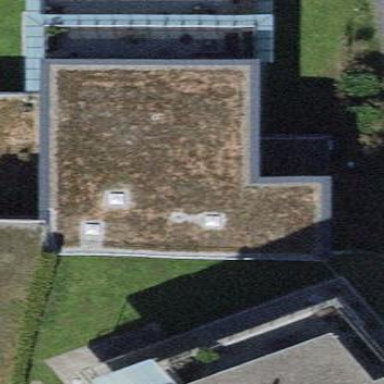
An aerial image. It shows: Residential building.